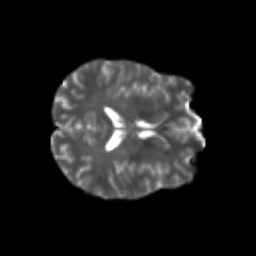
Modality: T2w
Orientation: axial
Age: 24
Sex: male
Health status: healthy
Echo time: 0.074 s